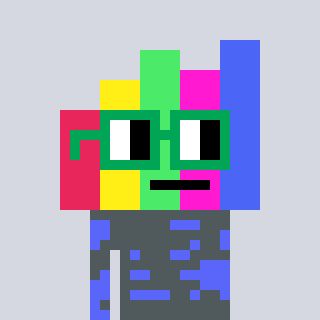
a pixel art character with square green glasses, a bar chart-shaped head and a purple-colored body on a cool background